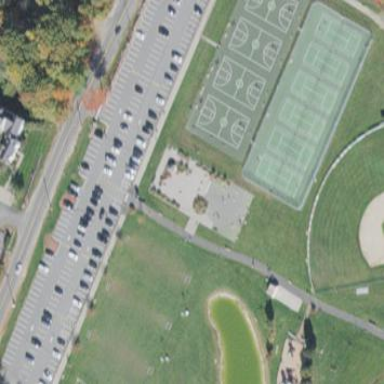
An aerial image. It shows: Pitch for leisure activities.